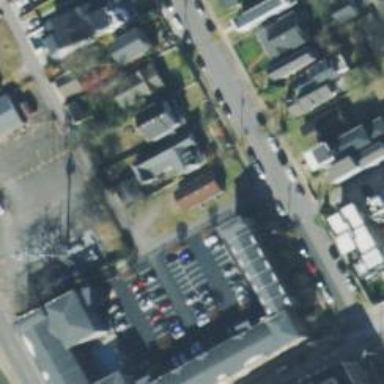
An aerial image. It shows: Alleyway designated as service road.